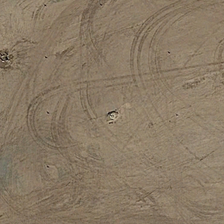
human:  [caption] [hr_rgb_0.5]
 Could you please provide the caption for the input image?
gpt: many marks like ripples are in a piece of yellow bareland .

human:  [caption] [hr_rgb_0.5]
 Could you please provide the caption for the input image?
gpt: many marks like ripples are in a piece of yellow bareland .

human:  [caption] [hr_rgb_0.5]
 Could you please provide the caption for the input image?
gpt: many marks like ripples are in a piece of yellow bareland .

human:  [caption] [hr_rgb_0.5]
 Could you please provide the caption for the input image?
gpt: many marks like ripples are in a piece of yellow bareland .

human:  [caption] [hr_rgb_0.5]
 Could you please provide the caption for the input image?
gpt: many marks like ripples are in a piece of yellow bareland .